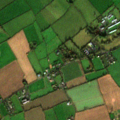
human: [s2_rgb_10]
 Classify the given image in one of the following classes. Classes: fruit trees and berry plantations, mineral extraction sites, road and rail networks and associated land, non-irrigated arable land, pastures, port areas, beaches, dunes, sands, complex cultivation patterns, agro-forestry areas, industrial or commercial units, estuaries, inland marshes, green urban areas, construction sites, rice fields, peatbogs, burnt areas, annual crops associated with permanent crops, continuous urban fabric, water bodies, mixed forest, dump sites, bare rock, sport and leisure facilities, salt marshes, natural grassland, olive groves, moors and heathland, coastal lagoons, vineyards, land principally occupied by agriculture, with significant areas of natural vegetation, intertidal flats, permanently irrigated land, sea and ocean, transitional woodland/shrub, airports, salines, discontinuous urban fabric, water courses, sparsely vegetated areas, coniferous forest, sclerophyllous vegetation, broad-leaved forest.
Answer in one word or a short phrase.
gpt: non-irrigated arable land, pastures, land principally occupied by agriculture, with significant areas of natural vegetation